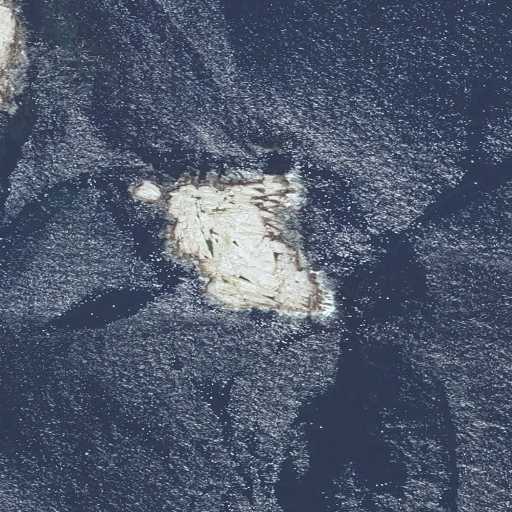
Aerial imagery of island in Maine named Camp Cove Ledge containing open water, barren land, and grassland